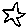
Label: star